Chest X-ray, AP view. Patient: 68 years old, sex M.
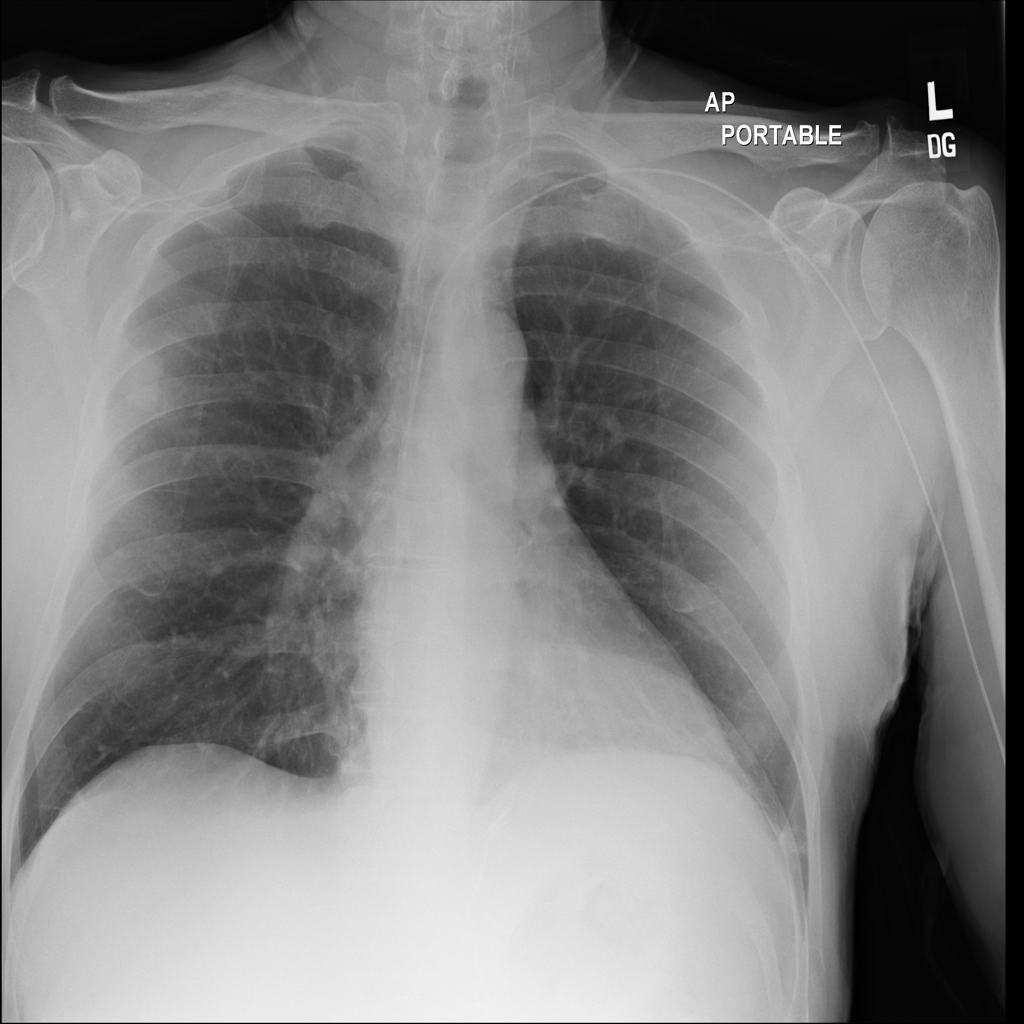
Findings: Nodule